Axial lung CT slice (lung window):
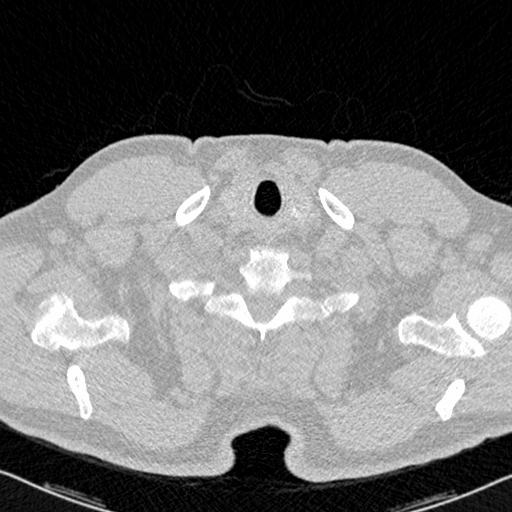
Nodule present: no